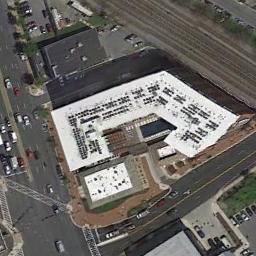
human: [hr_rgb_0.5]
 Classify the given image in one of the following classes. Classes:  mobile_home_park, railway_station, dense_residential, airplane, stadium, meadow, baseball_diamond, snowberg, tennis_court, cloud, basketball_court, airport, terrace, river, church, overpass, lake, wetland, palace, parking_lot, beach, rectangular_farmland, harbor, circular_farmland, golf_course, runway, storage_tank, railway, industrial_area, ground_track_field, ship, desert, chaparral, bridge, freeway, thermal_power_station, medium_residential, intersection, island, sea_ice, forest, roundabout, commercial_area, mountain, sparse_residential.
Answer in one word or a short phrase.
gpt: commercial_area